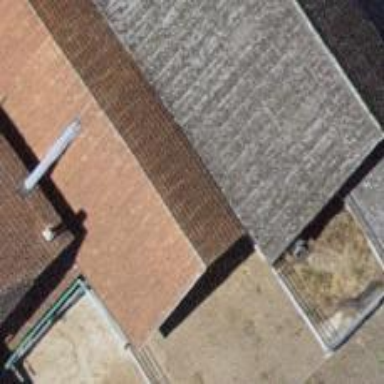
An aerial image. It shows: Rural barn.